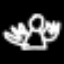
Label: angel